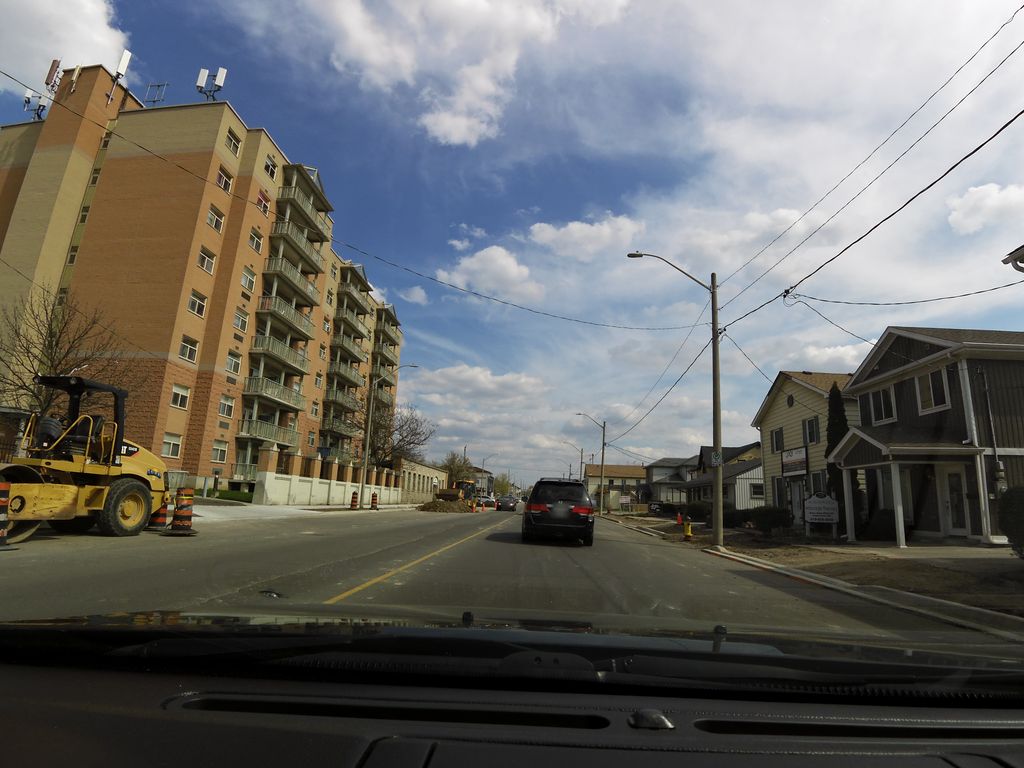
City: kitchener-waterloo